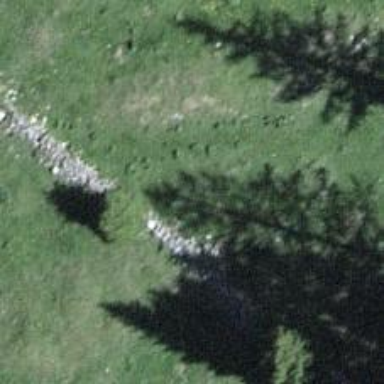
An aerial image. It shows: Wall made of dry stone.